Question: I have some 'ImageView''s:
The selector for right arrow button is:
'''
<?xml version="1.0" encoding="utf-8"?>
<selector xmlns:android="http://schemas.android.com/apk/res/android">
<item android:drawable="3" android:state_pressed="true"/> <!-- pressed -->
<item android:drawable="1" android:state_enabled="false"/> <!-- enabled -->
<item android:drawable="2"/> <!-- default -->
</selector>
'''
('1', '2', '3' look like the ones in the picture below -- '1' is for left arrow button, but the right's one looks like the same with opposite direction).

Now my problem is:
1. When the user does click, I use setEnable() to change its status. It works.
2. When the user does long click, again, I use setEnable() to change its status. But after the user released his finger, the button retains status as image #3.
3. I tried: cancelLongPress(), clearFocus(), invalidate(), post(Runnable), postInvalidate(), refreshDrawableState()... but they didn't work.
The app uses minimum SDK 4 (Android 1.6). Could you help me?
Thanks,
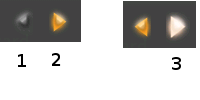
Answer: Temporary solution:
'''
...
imageView.setOnTouchListener(new View.OnTouchListener() {
@Override
public boolean onTouch(View v, MotionEvent event) {
if (event.getAction() == MotionEvent.ACTION_UP) {
v.postDelayed(new Runnable() {
@Override
public void run() {
v.setEnabled(...);
}// run()
}, 200); // 200 ms is enough
}
return false;
}// onTouch()
});
'''